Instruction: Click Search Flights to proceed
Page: home
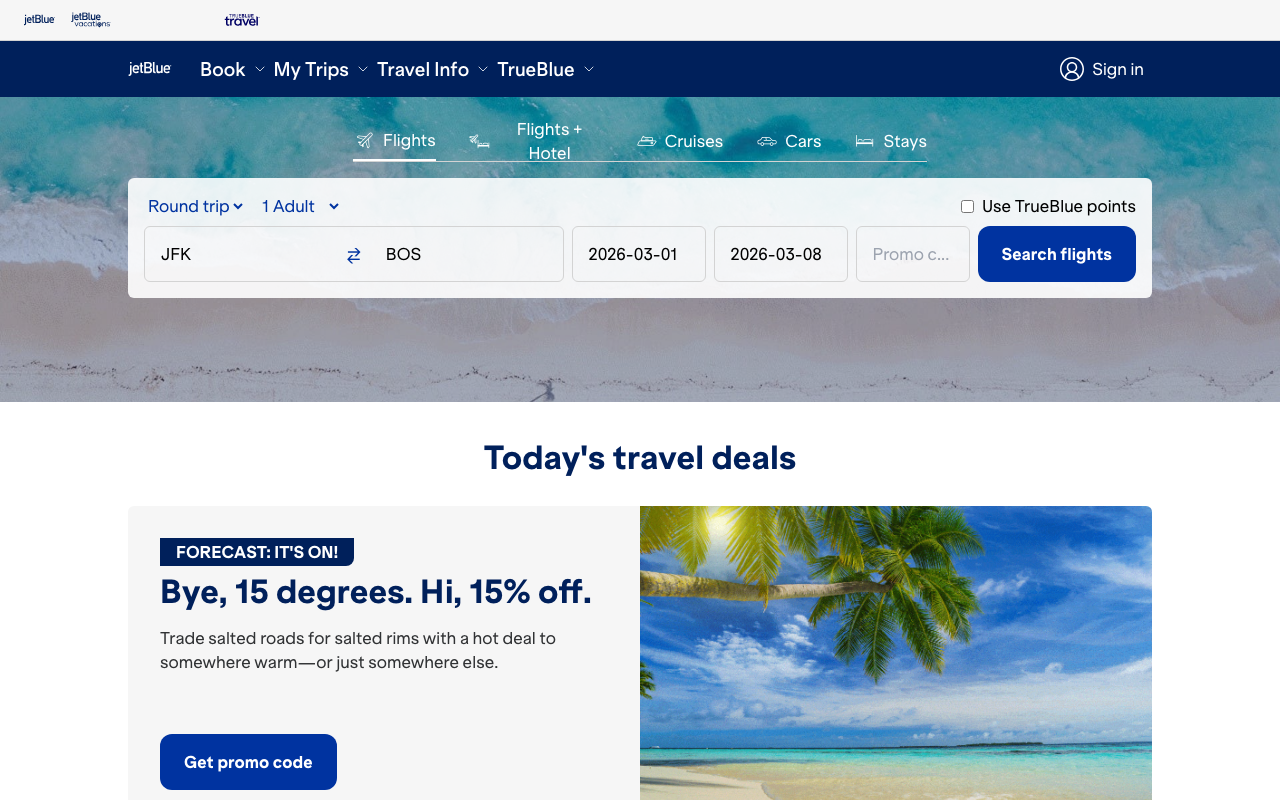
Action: click